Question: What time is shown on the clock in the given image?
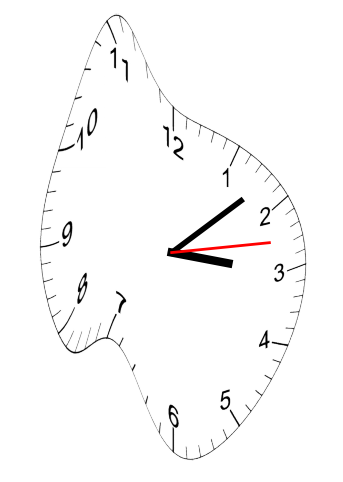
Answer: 03:08:13